Field crop: maize
Growth stage: 2
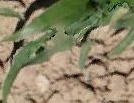
Species: maize